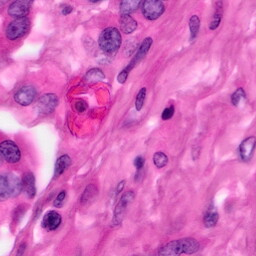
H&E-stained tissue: Pancreatic